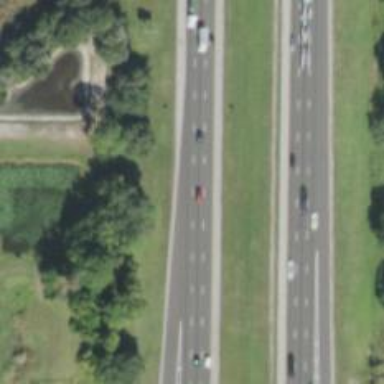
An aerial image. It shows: Motorway junction.